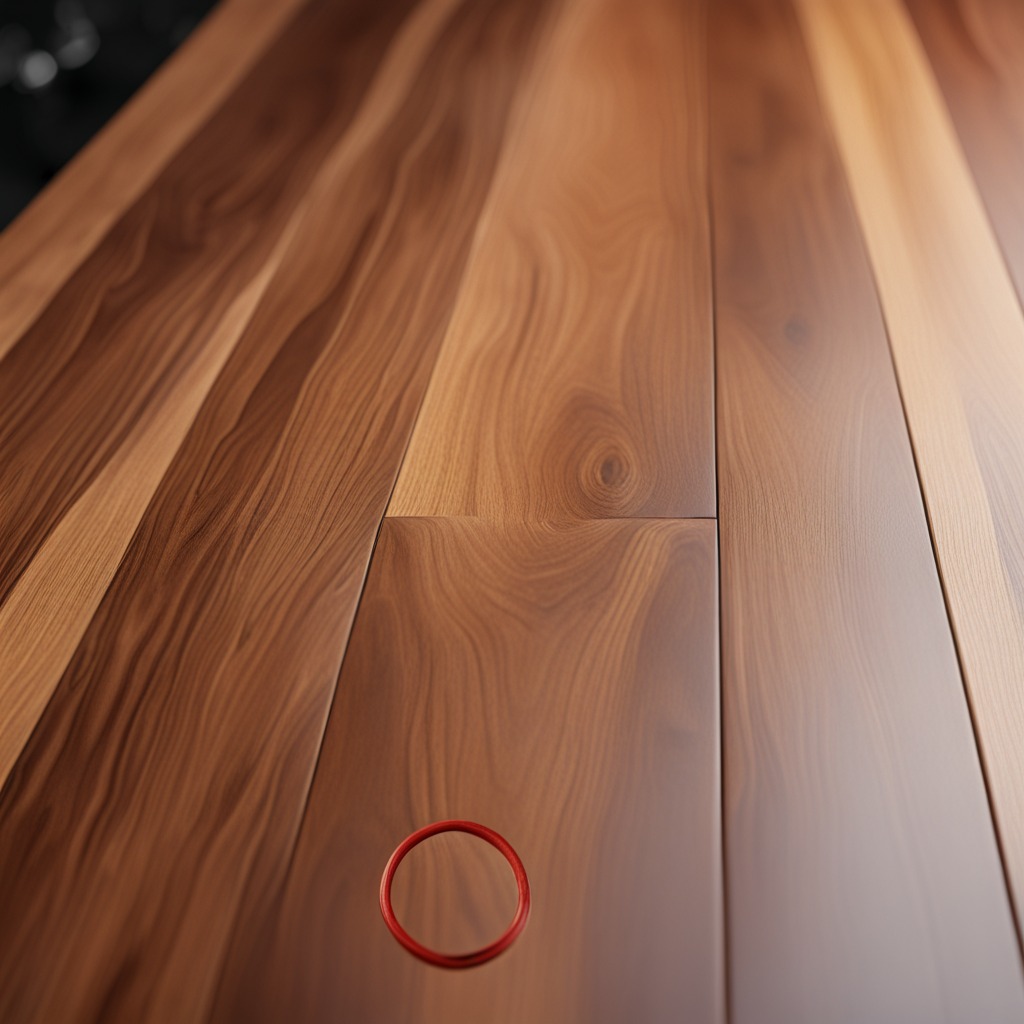
A rubber O-ring lying on a wooden table in a carpentry studio rich wood textures side lighting